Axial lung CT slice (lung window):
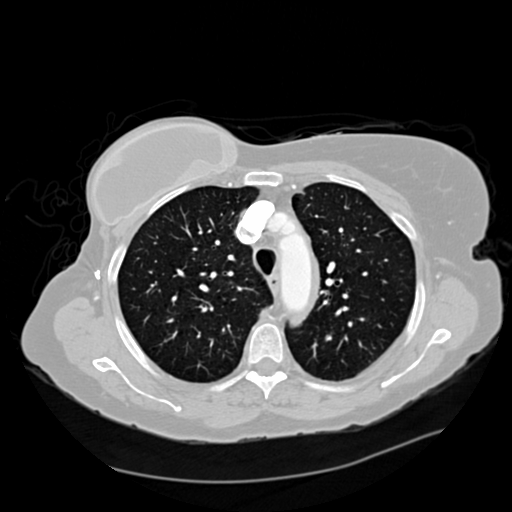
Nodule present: no